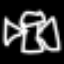
Label: angel